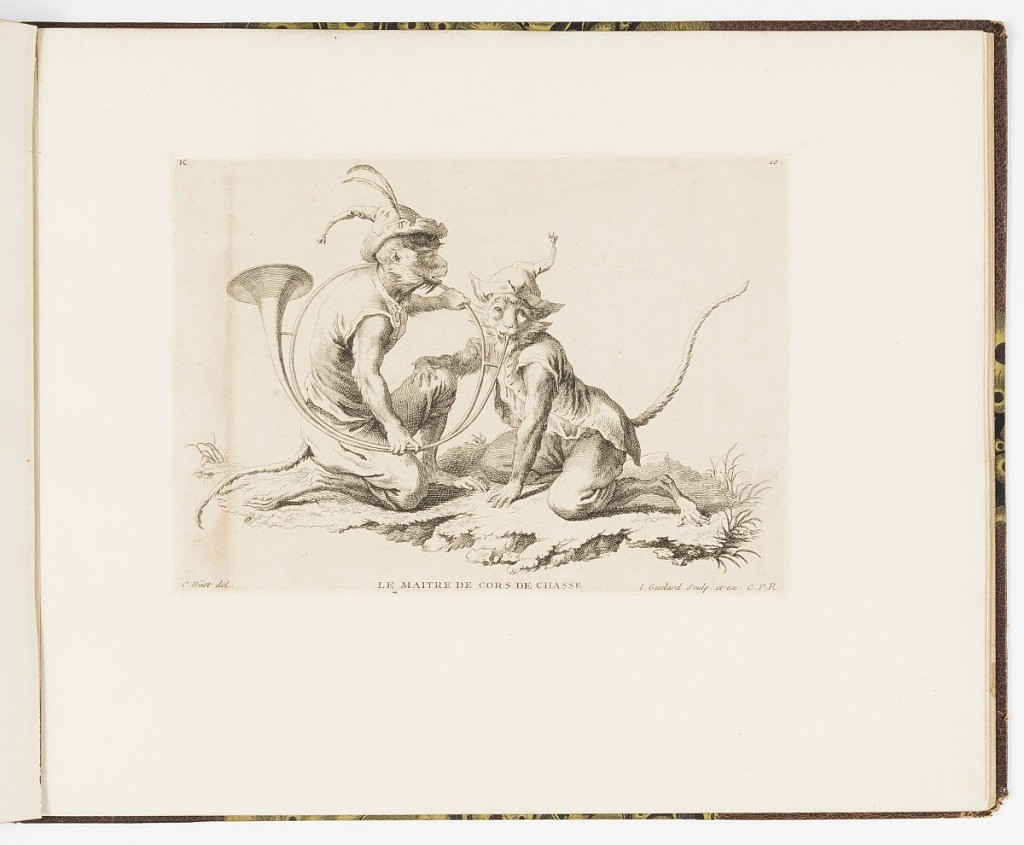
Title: LE MAITRE DE CORS DE CHASSE
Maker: Christophe Huet, French, 1695 – 1759
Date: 1743
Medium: Etching on laid paper
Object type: Bound print
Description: Plate 10 of a series of 23 prints featuring monkeys acting as humans in various figural scenes. In outdoor setting, two figures of monkeys dressed in human hunting costume, each kneeling on the ground. Monkey at left wears a feathered cap and faces to the right. He supports with each of his hands the body of a circular musical instrument (horn). Monkey at right blows into the horn.